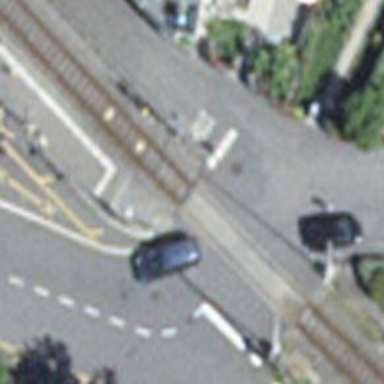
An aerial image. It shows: Railway level crossing.